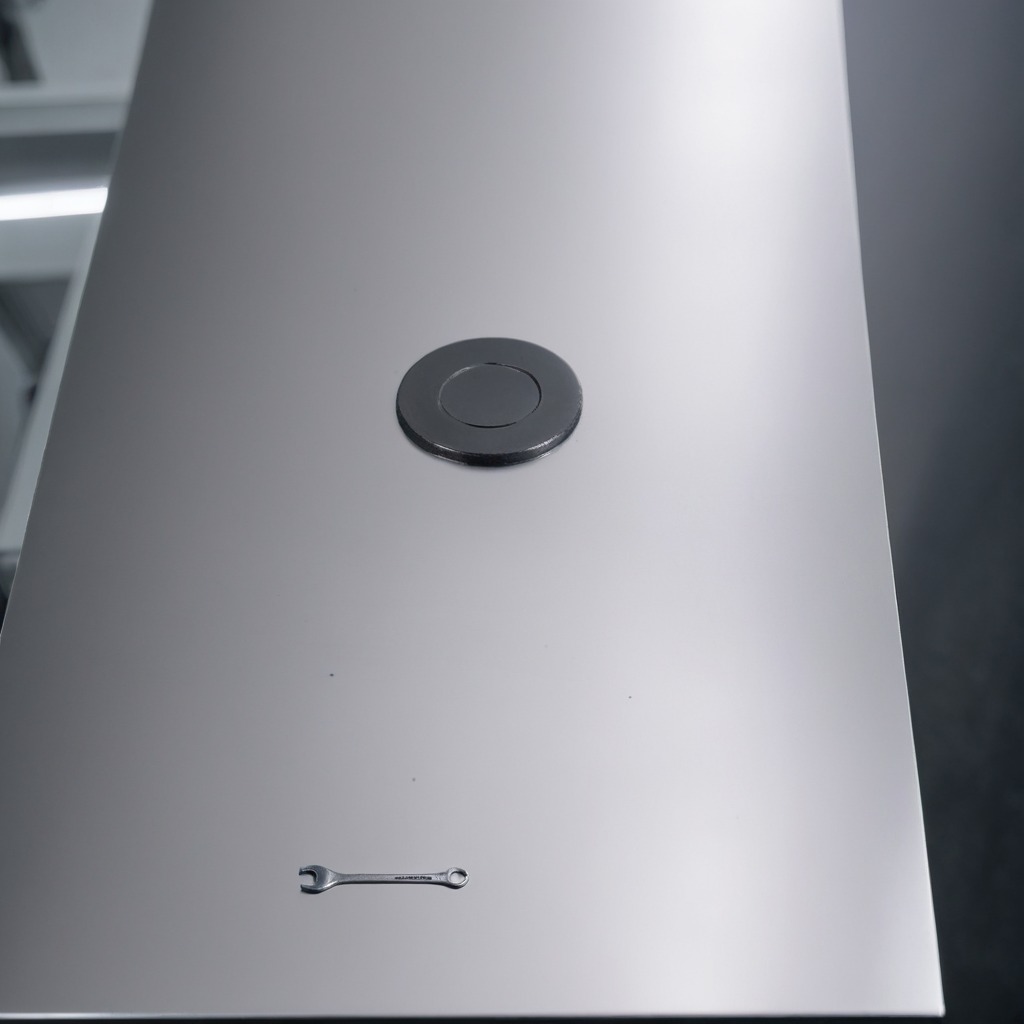
A wrench lies on the stainless steel table in a high-end prototyping lab.